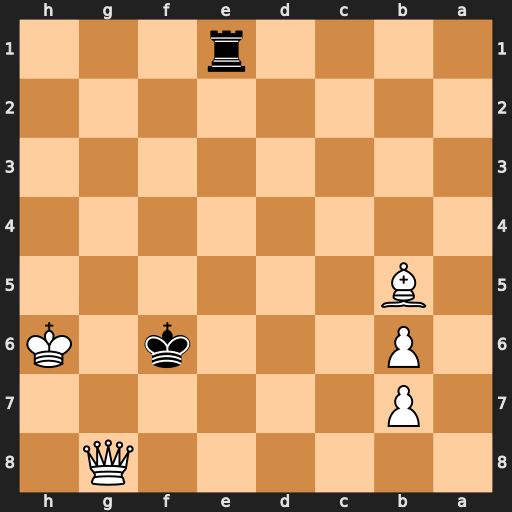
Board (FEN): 6Q1/1P6/1P3k1K/1B6/8/8/8/4r3
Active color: b
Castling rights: -
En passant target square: -
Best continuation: Rh1#